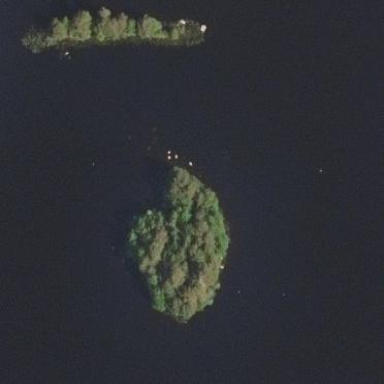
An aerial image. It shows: Mixed leaf woodland located on small islet.